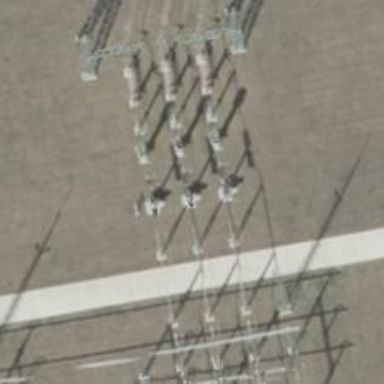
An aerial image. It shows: Outdoor switch with 3 cables.